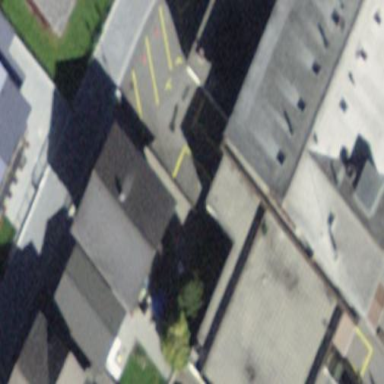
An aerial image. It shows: Gabled roof on retail building.